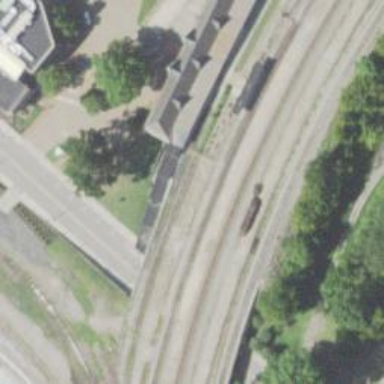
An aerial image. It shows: Train station building.